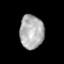
Tissue: prostate
Cell type: T cells
Senescence score: 0.7907
Nuclear area (px): 794
Mean DAPI intensity: 174.062